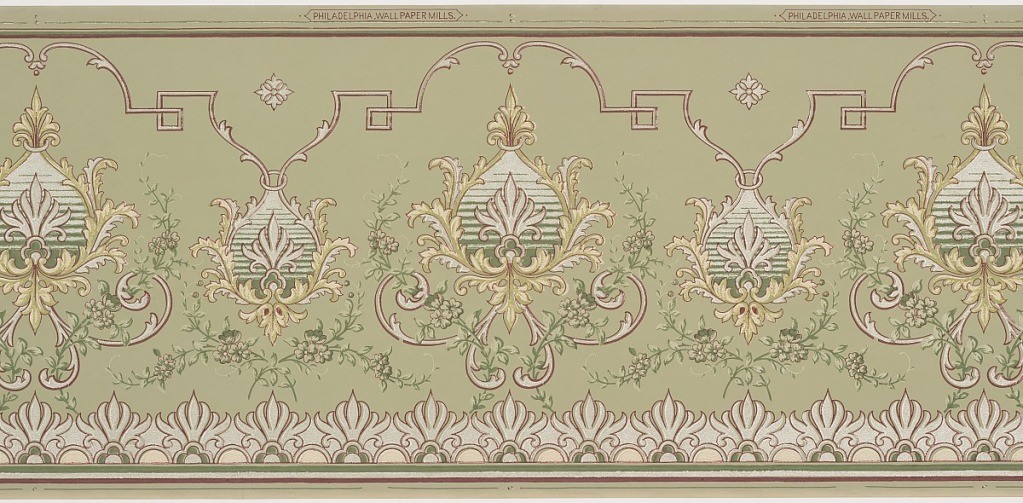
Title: Frieze
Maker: Philadelphia Wall Paper Mills
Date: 1905–1915
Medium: Machine-printed paper, liquid mica
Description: Alternating large and small foliate medallions. The small medallion connects to an undulating line which breaks into a key pattern and has accents of acanthus leaves. A series of large flowers runs across the bottom. Printed in white and shades of green.